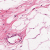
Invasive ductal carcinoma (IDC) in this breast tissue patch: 0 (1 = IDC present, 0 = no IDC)